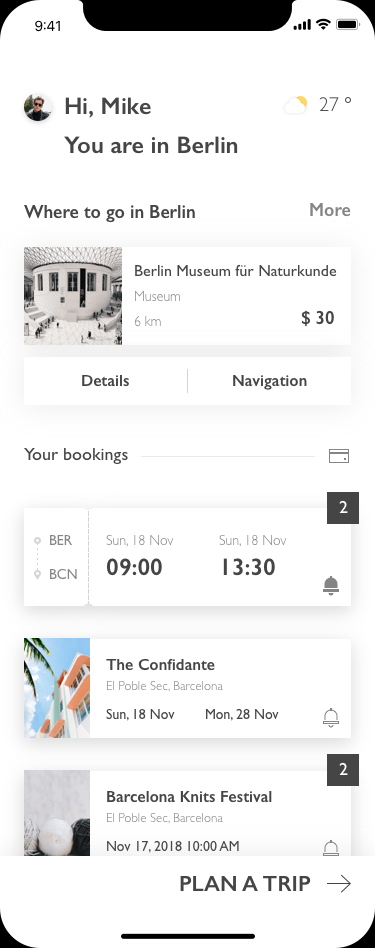
Text in this UI design:
Hi, Mike
You are in Berlin
27
Where to go in Berlin
More
2
2
Your bookings